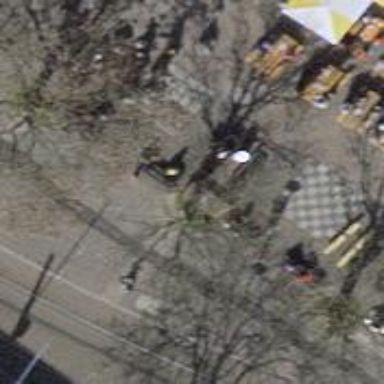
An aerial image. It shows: Bench for seating.